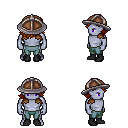
a pixel art fantasy rpg character, male body template, dark elf, purple skin, leather shoulder armor, teal pants, brunette swoop hairstyle, chain helm, black shoes, four views (front, back, left, right), 2x2 character sprite sheet, small pixel art, hard edges, no anti-aliasing